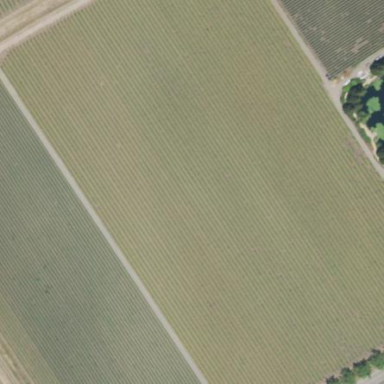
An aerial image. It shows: Vineyard with grape crops.